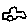
Label: car